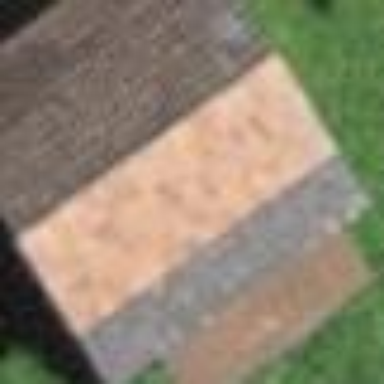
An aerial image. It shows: Barn.